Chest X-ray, AP view. Patient: 49 years old, sex F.
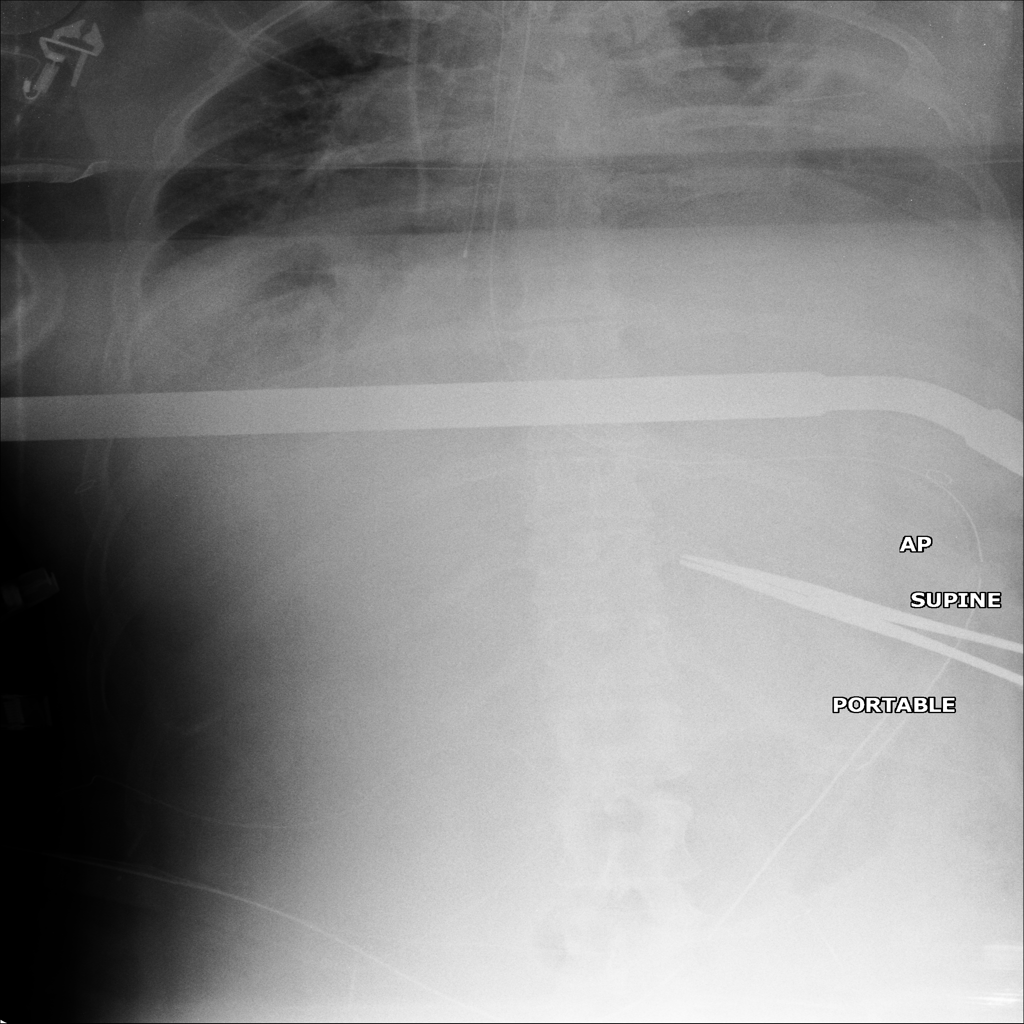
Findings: Effusion